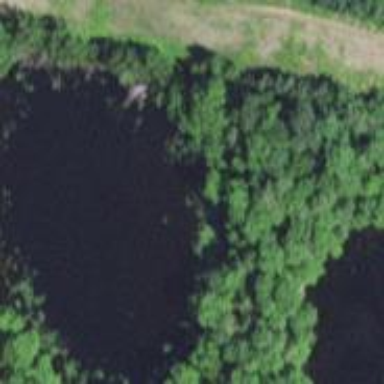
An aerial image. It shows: Serene pond surrounded by nature.